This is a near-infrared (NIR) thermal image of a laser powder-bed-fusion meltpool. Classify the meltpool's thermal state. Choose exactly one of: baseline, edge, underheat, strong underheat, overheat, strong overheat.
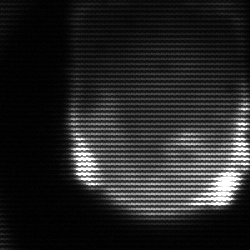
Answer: edge